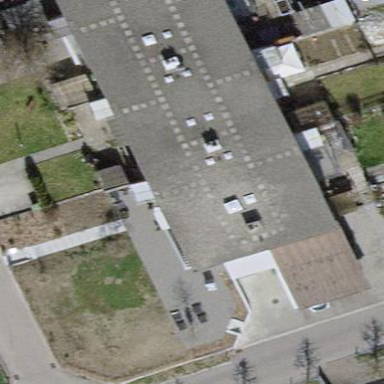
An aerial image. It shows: House with flat roof.